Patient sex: F
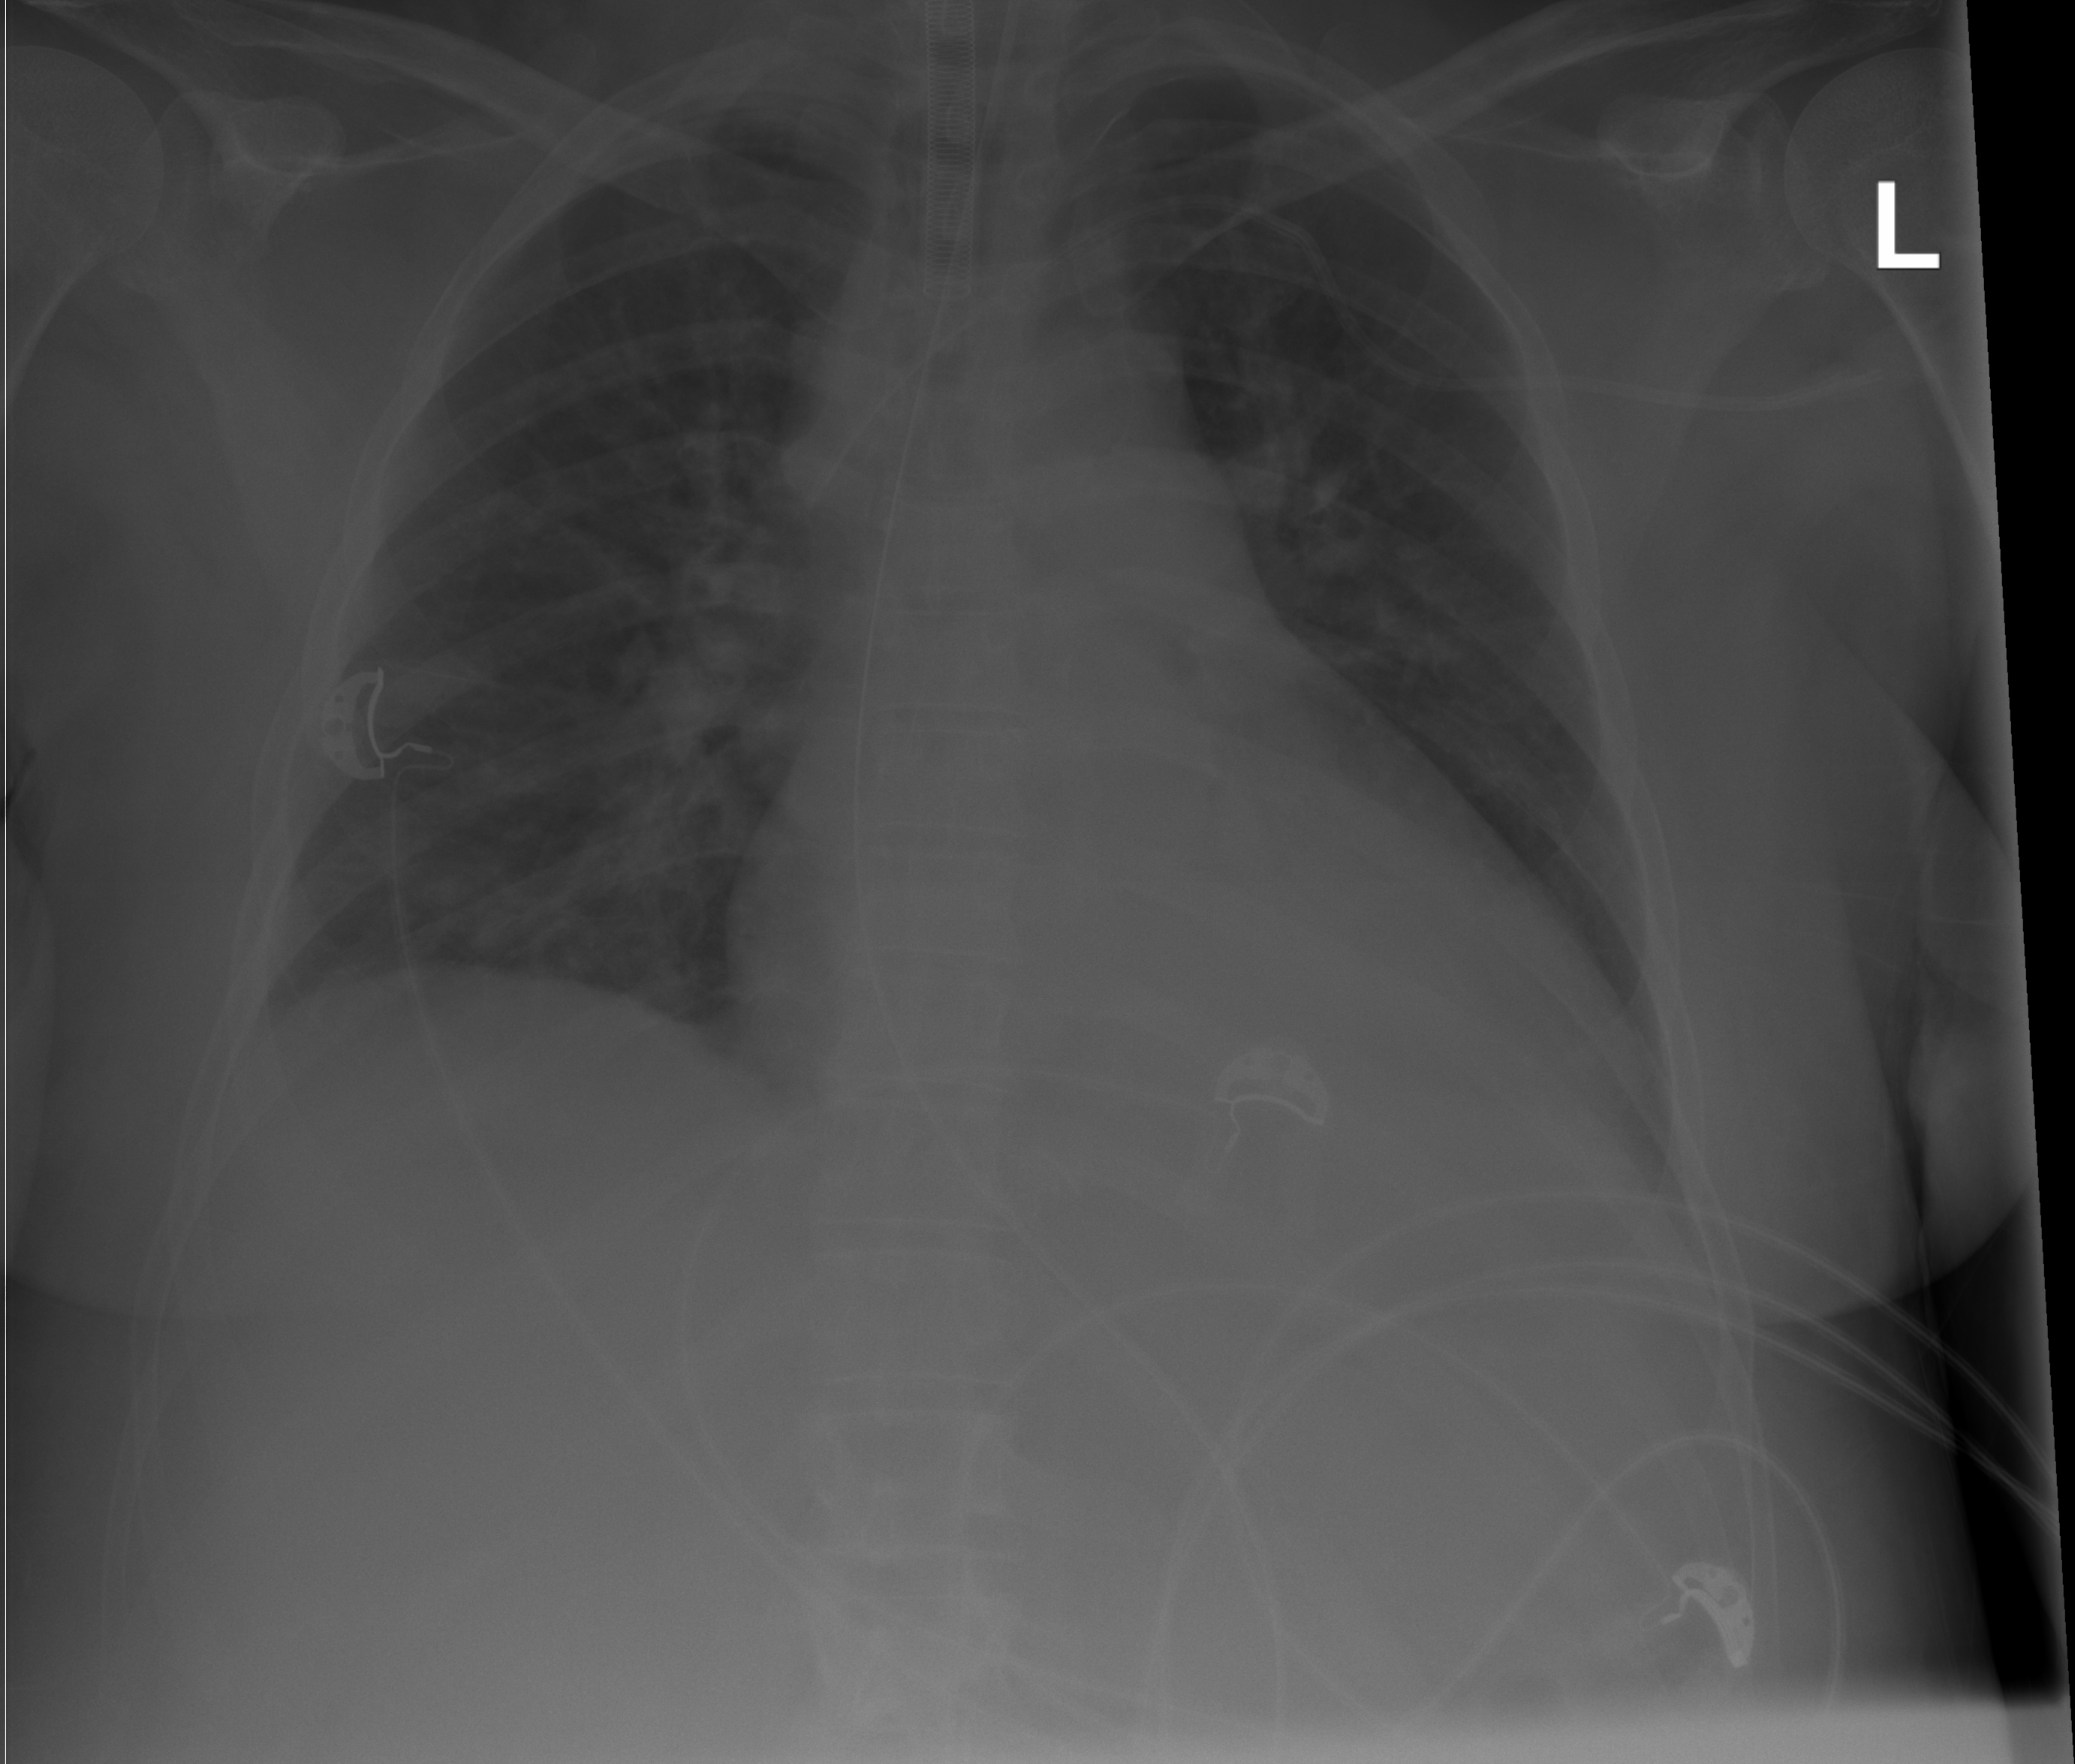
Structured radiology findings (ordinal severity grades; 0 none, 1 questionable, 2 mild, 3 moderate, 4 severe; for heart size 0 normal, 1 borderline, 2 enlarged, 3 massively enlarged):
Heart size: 2
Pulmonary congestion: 0
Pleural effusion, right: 2
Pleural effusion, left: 2
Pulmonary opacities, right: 3
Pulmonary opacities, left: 0
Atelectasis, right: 0
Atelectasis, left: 0